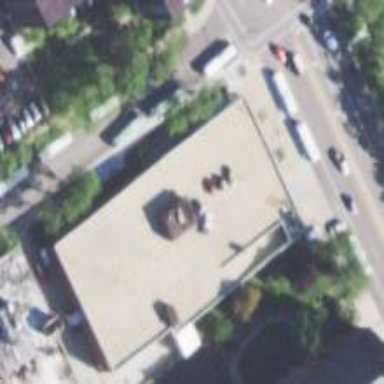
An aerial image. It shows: Grey retail building with rooftop parking area. Formerly known as Goodwill.